Question: RectJS is not rendering all the UI elements
I'm calling a web service that is returning the below response, this is quite straightforward. Here is the complete JSON dump
'''
[
{
"id":1,
"ami_info":{
"id":0,
"profile":"default",
"account":"111111111",
"region":"us-east-1",
"ami_id":"ami-028222222",
"name":"Test-AMI",
"default_vpc_id":"vpc-17ba2222",
"creation_date":"2021-08-09T18:01:08.000Z"
},
"instance_id":"id-e223114",
"CommandOutputs":[
{
"Stdout":"Out",
"Stderr":"Error",
"ExitCode":1
},
{
"Stdout":"Out",
"Stderr":"Error",
"ExitCode":1
}
]
}
]
'''
Rendering root elements like 'id', 'instance_id' is working fine.
However, It is not able to render 'CommandOutputs.Stdout' or 'CommandOutputs.Stderr' message in the HTML. the console.log has the values.
This is the gist of the logic
'''
{
items.map((item, i) => {
let command_outputs = item.CommandOutputs
return (
<tr>
<td> {item.id}</td>
<td>{item.instance_id}</td>
<td>DONE</td>
{
command_outputs.map((c, j) => {
<td>{c.Stdout}</td>
})
}
</tr>
);
})
}
'''
It just displays the root elements, not the nested child elements as shown in this image

'''
import React, {useState, useEffect} from 'react';
import {DashboardLayout} from '../components/Layout';
import {Table} from "react-bootstrap";
import {useParams} from "react-router-dom";
const ReportPage = () => {
const {id} = useParams();
function Loaddata() {
const [error, setError] = useState(null);
const [isLoaded, setIsLoaded] = useState(false);
const [items, setItems] = useState([]);
useEffect(() => {
fetch("http://localhost:10000/getReportById/" + id)
.then(res => res.json())
.then(
(result) => {
setIsLoaded(true);
setItems(result);
},
(error) => {
setIsLoaded(true);
setError(error);
}
)
}, [])
if (error) {
return <div>Error: {error.message}</div>;
} else if (!isLoaded) {
return <div>Loading...</div>;
} else {
return (
<div>
<Table striped bordered hover>
<thead>
<tr>
<th>id</th>
<th>Instance</th>
<th>STATUS</th>
<th>CommandOutputs</th>
<th>CommandOutputs</th>
<th>CommandOutputs</th>
</tr>
</thead>
<tbody>
{
items.map((item, i) => {
let command_outputs = item.CommandOutputs
return (
<tr>
<td> {item.id}</td>
<td>{item.instance_id}</td>
<td>DONE</td>
{
command_outputs.map((c, j) => {
<td>{c.Stdout}</td>
})
}
</tr>
);
})
}
</tbody>
</Table>
</div>
);
}
}
return (
<DashboardLayout>
<h2> AMI Test Reports </h2>
<Loaddata/>
</DashboardLayout>
)
}
export default ReportPage;
'''
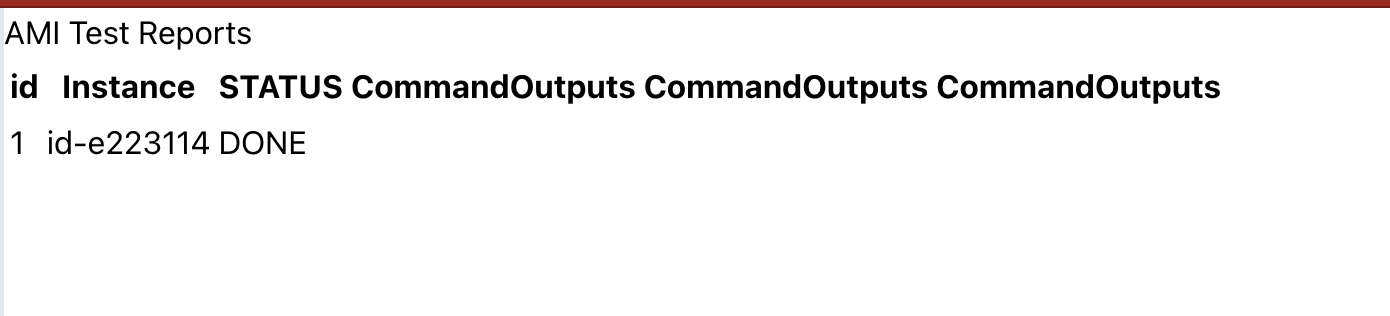
Answer: You should return the mapped elements. Don't forget your React keys.
Explicit return - function body with return statement
'''
command_outputs.map((c, j) => {
return <td key={j}>{c.Stdout}</td>;
})
'''
Implicit return - no function body
'''
command_outputs.map((c, j) => (
<td key={j}>{c.Stdout}</td>
))
'''